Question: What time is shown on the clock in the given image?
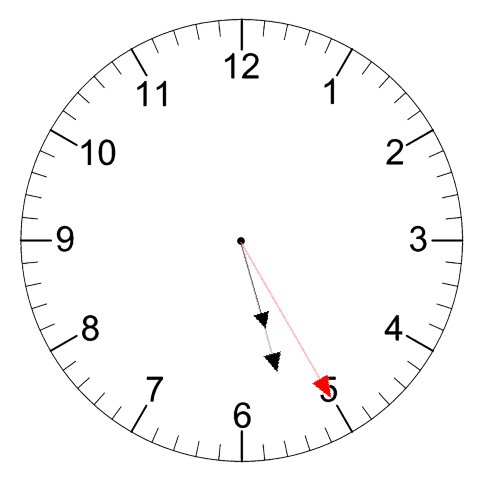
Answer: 05:27:25